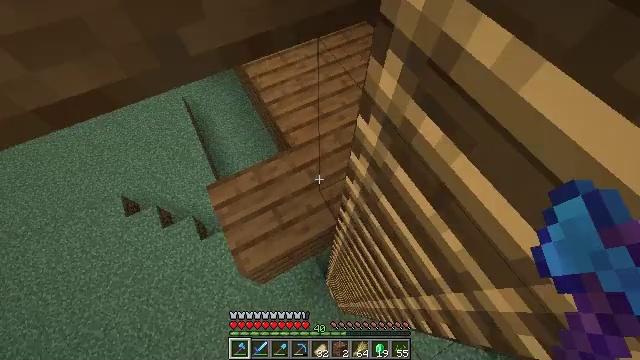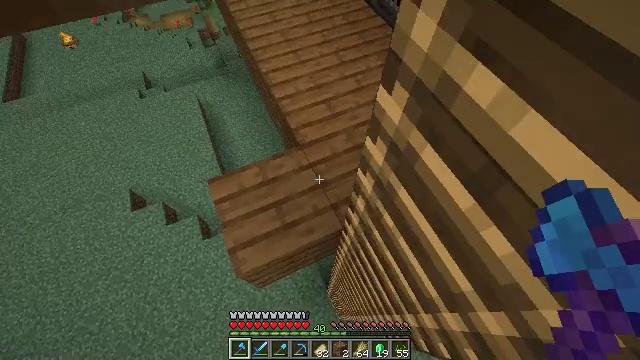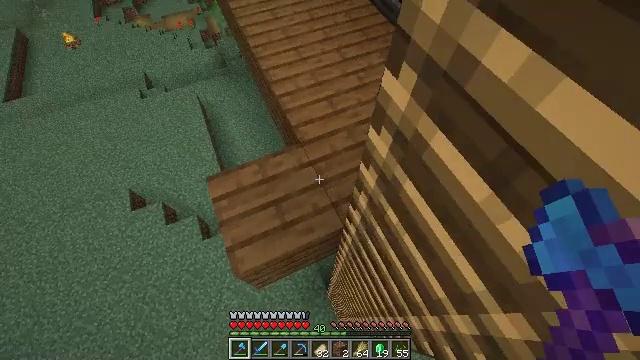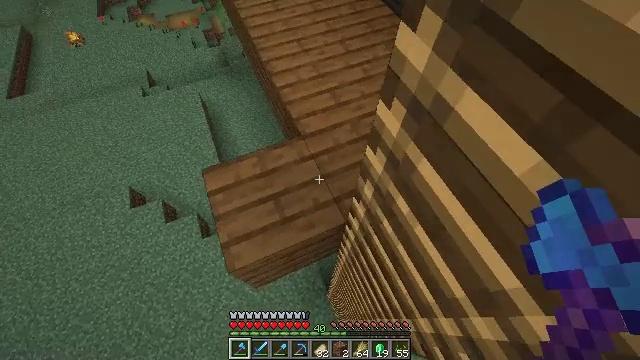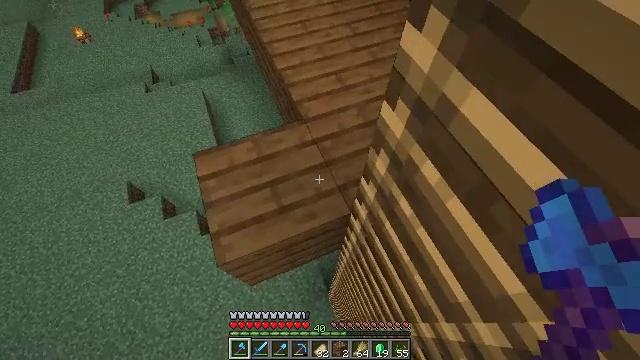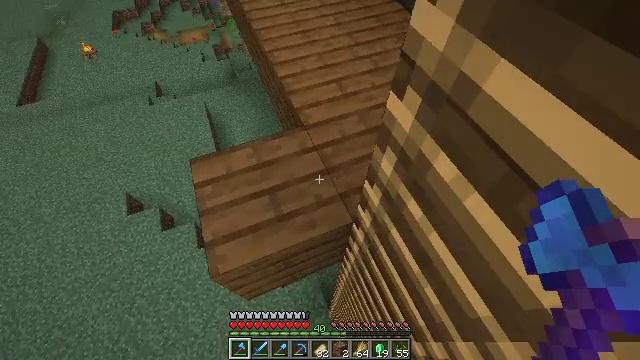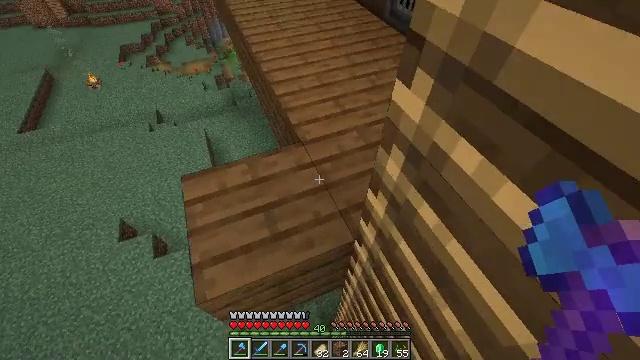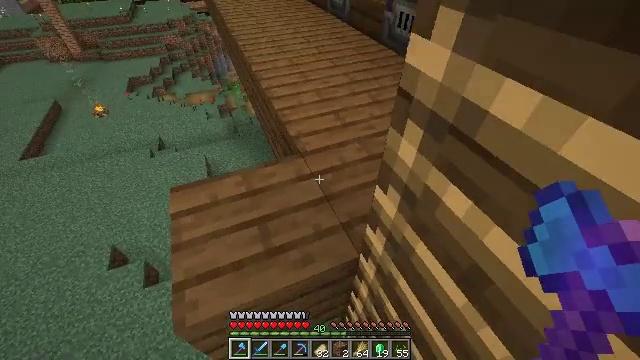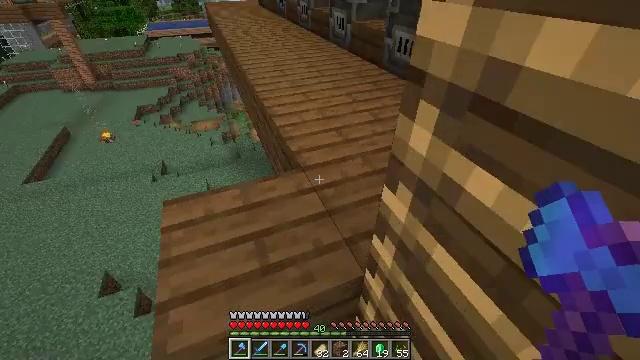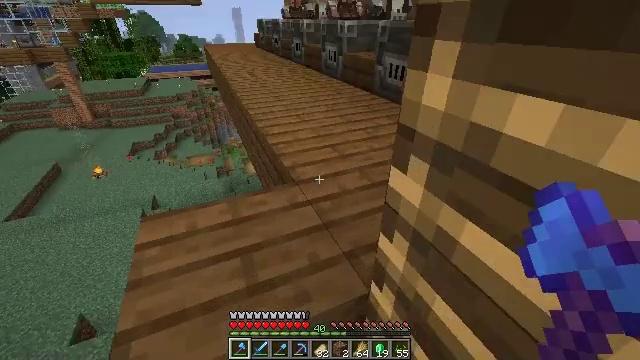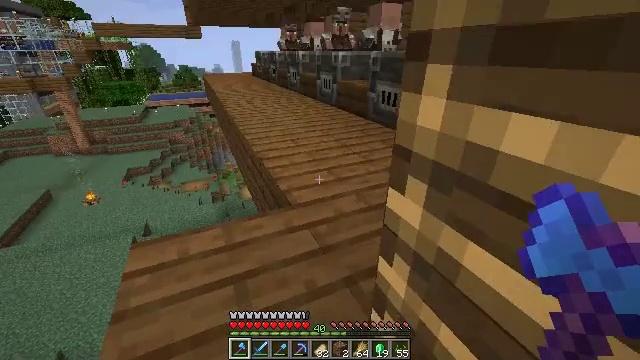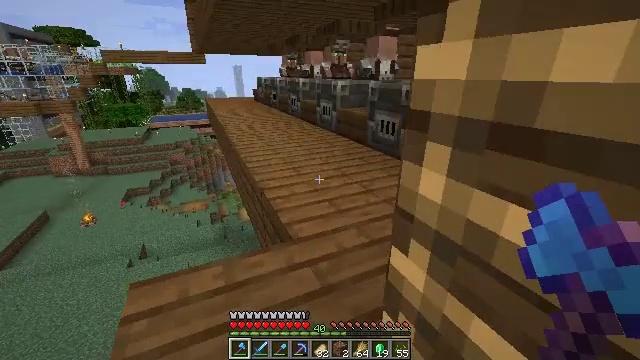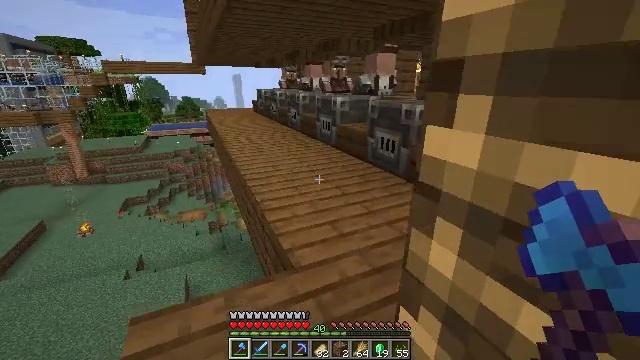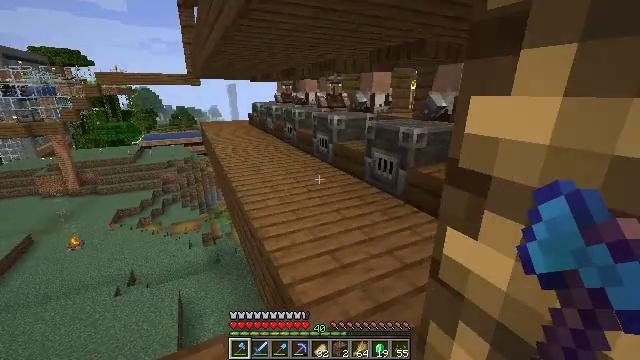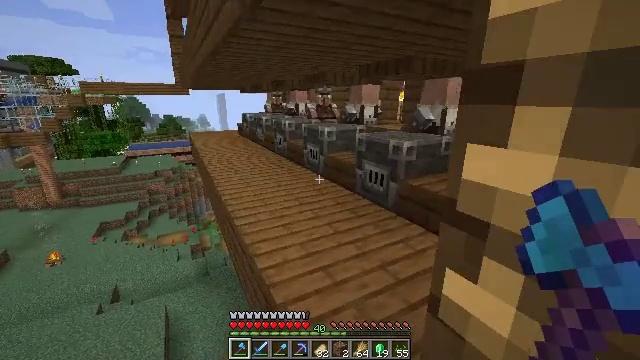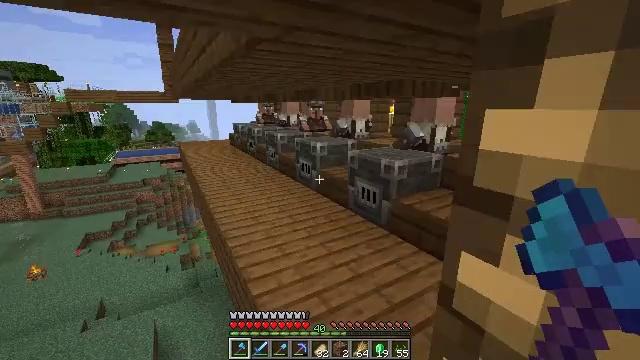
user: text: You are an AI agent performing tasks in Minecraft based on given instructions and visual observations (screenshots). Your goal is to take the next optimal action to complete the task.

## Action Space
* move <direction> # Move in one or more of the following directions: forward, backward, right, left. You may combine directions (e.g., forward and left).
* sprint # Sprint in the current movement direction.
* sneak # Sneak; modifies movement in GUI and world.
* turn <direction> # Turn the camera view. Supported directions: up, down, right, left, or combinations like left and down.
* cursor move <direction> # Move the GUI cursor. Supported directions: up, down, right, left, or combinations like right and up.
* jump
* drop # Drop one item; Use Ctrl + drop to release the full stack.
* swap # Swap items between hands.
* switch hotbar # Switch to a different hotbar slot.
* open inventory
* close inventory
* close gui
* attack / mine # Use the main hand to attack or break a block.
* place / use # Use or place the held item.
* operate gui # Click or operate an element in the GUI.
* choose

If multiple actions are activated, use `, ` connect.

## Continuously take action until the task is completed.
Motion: motion action
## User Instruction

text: Use the crafting table to craft a diamond hoe.
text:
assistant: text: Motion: turn left and up
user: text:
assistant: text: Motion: no_op
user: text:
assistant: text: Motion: no_op
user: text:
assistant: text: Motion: turn left
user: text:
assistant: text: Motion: turn up
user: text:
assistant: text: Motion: turn up
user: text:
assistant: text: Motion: turn up
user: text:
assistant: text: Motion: turn up
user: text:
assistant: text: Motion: move forward, turn right and up
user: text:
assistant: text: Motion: move forward, turn right and up
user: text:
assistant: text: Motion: move forward, turn up
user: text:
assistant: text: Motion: move forward, turn up
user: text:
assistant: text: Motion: move forward, turn right and up
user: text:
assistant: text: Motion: move forward, turn right and up
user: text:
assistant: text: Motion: move forward, turn right and up
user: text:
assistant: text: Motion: move forward, turn right and up
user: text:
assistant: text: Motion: move forward
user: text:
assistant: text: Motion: move forward
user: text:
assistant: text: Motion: move forward, turn right
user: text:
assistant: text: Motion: move forward, turn right
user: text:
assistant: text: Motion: move forward, turn right
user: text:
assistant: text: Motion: move forward, turn right
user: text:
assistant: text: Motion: move forward, turn right
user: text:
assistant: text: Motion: move forward, turn right
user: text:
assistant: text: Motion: move forward, turn right
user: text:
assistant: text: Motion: move forward
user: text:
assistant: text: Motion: move forward
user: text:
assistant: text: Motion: move forward
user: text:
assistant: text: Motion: move forward, turn right
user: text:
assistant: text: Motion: move forward